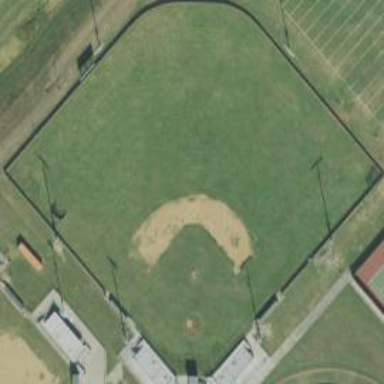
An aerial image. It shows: Baseball pitch for leisure land activities.